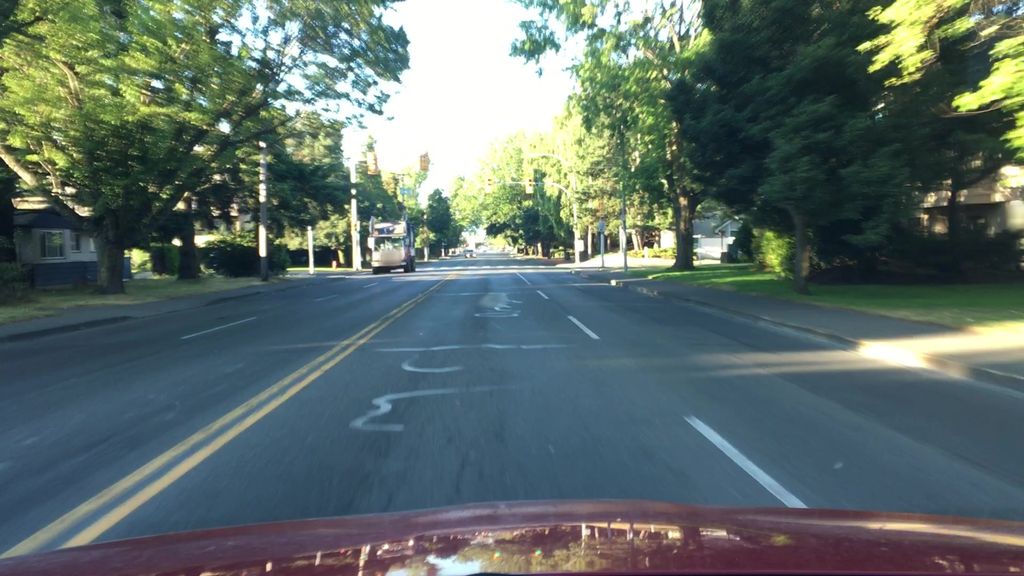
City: victoria